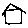
Label: house